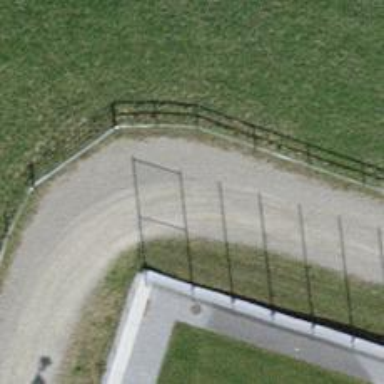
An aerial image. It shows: Track with fine gravel surface. The track type is grade 2.